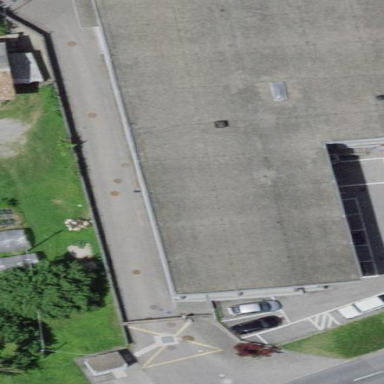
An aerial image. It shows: Industrial building.